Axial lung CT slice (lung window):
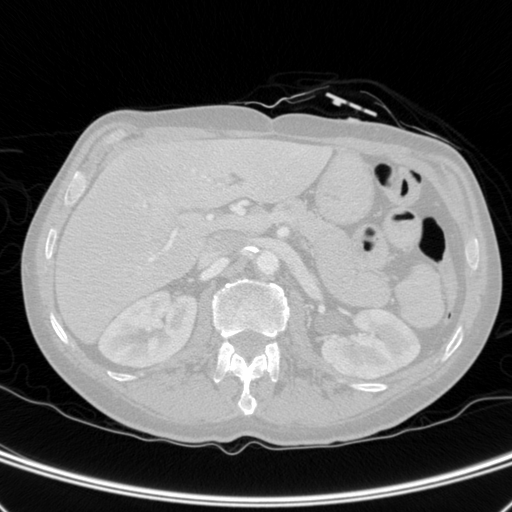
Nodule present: no